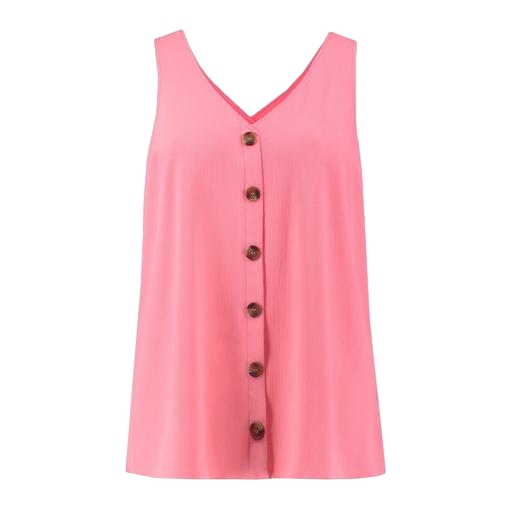
pink tie-back top, pink button front blouse, pink tank top, white background